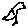
Label: bird